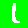
Digit: 1